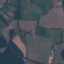
Land use / land cover class: Pasture